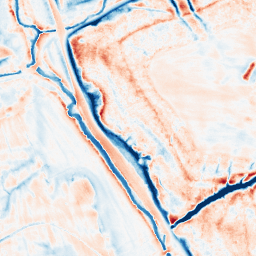
Category: classical
Decomposition family: gaussian_anisotropic
Decomposition parameters: sigma_x: 5
sigma_y: 5
Upsampling method: quadratic
Upsampling parameters: scale: 2
Upsampling scale: 2